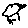
Label: bird